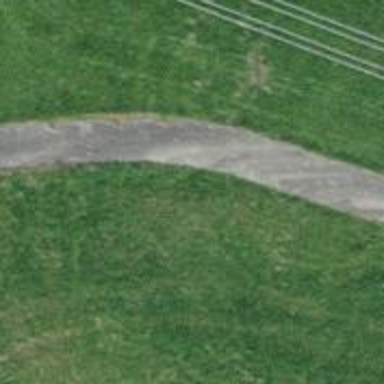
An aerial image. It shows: Track with grade2 tracktype.